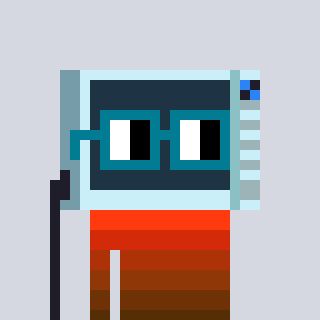
a pixel art character with square dark green glasses, a microwave-shaped head and a yellow-colored body on a cool background